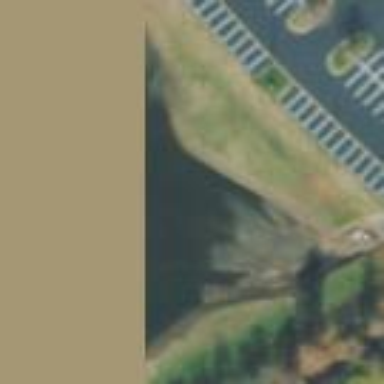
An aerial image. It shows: Retention basin with water.